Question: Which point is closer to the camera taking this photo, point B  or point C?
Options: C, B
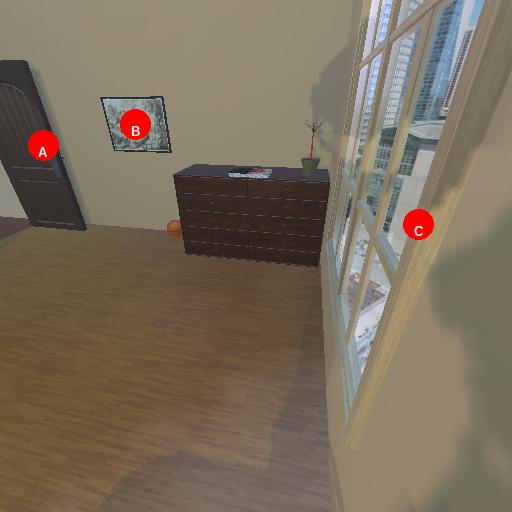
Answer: C